Question: I am working on a simple private messaging application and, when replying to a message, I would like to display the original message a few spaces down in the text area. Here is what I am putting:
'''
<%= f.input :content, :as=>:text, :label => "Reply", :input_html => { :value=> "<br /><br />Original Message: #{@message.content}".html_safe } %>
'''
and.. here is what I'm seeing:

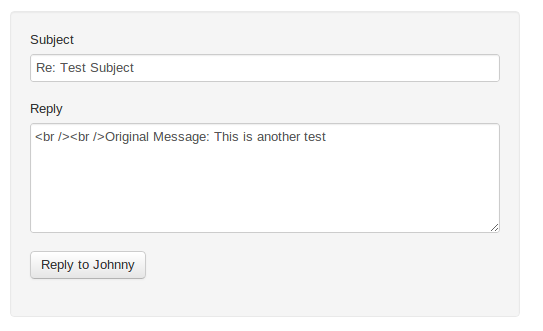
Answer: try with '
' instead of '<br/>', and also, apply 'html_safe' only to '@message.content', not to the whole string:
'''
<%= f.input :content, :as=>:text, :label => "Reply", :input_html => { :value=> "
Original Message: " + @message.content.html_safe } %>
'''